Field crop: maize
Growth stage: 1
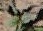
Species: datura